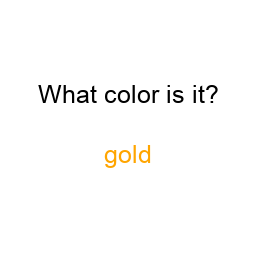
Color: orange
Color name shown: gold
Background color: white
Question text color: black